Frequency: 70000
Velocity: 0,217
Power: 16,2
Pulse duration: 0,0000001
Pass count: 1
Magnification: 10
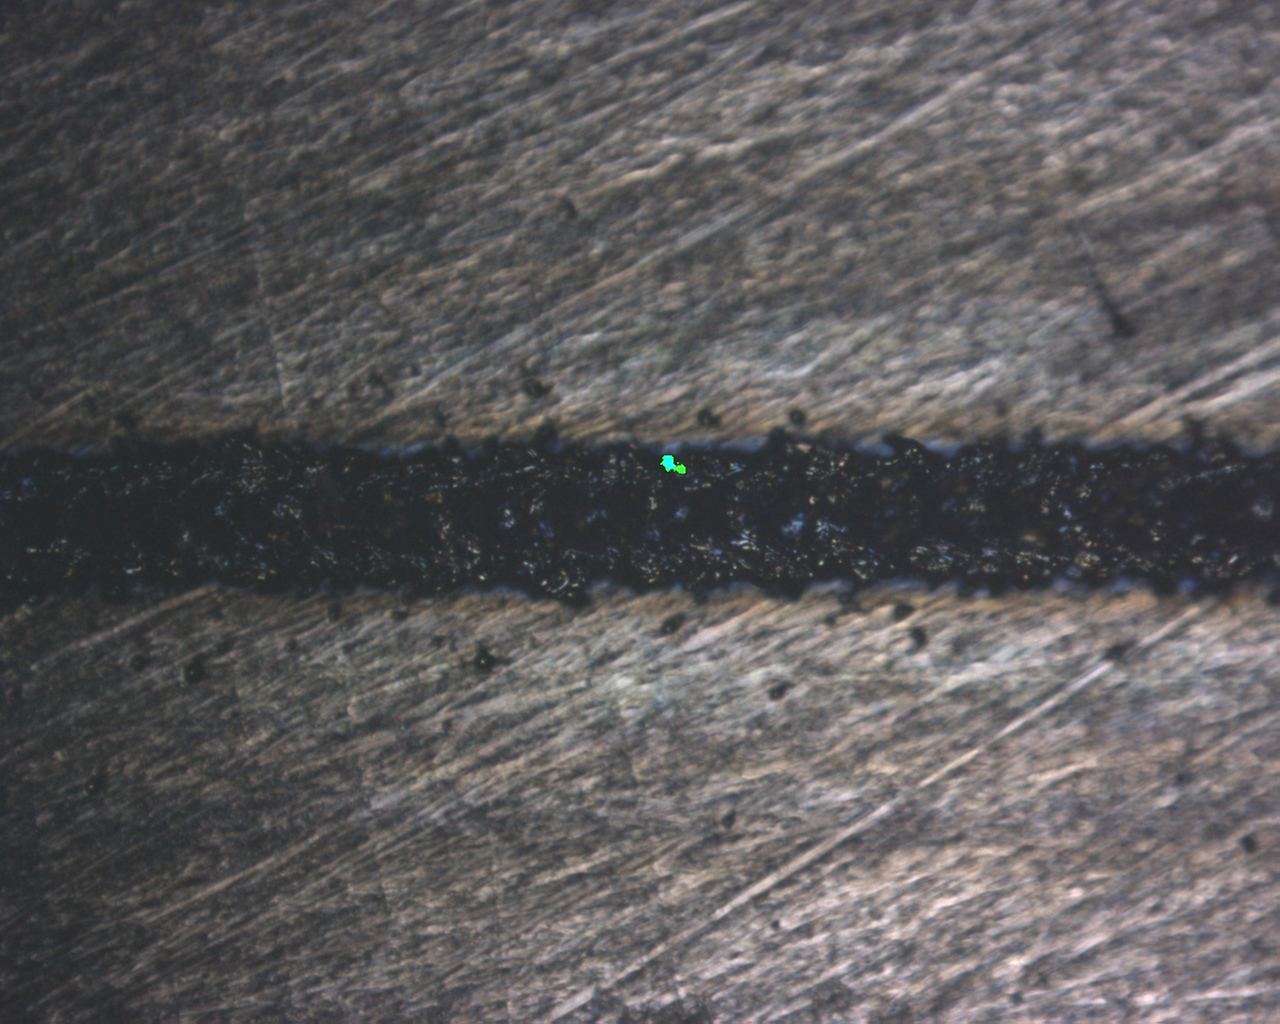
Measured width: 147.325
Other width: 43.913